RGB frame:
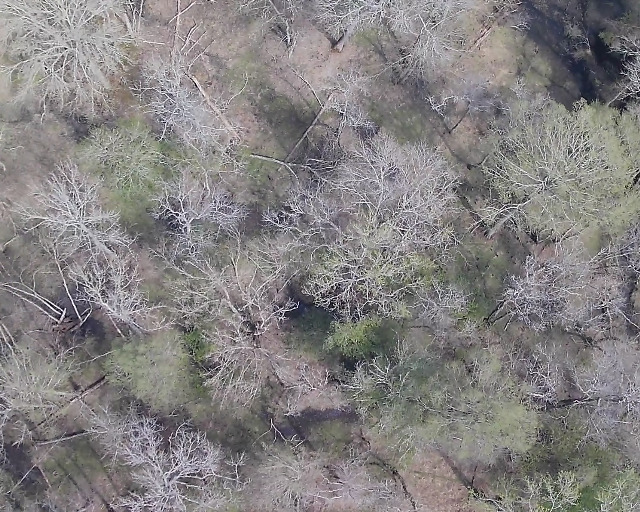
Thermal frame:
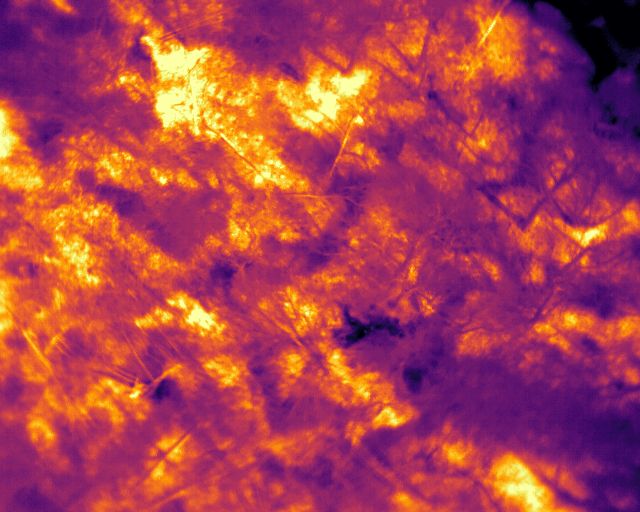
Captured: 2026-02-26 03:44:08
Pixels at or above 80 °C: 0 (fraction of frame: 0)